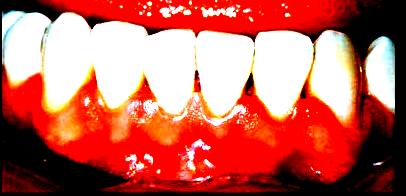
Condition: Gingivitis